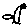
Label: square